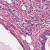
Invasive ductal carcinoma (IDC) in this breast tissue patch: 0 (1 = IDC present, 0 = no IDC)